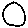
Label: circle